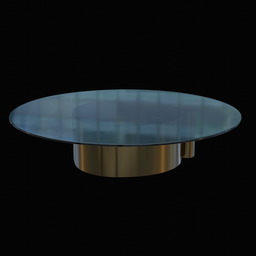
Label: furniture